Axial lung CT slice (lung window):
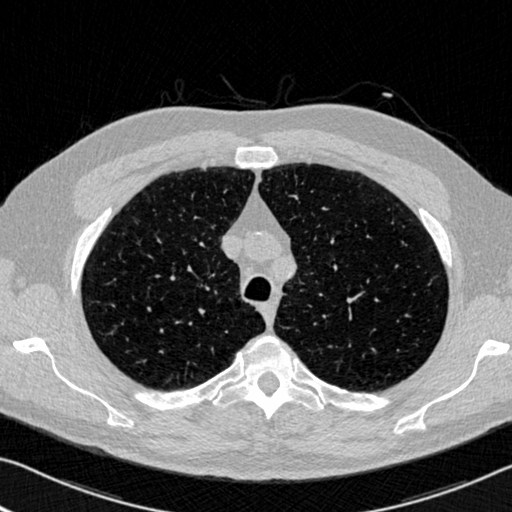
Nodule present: no